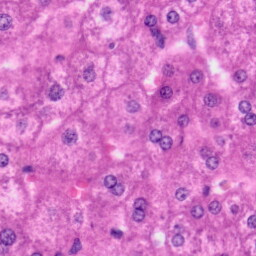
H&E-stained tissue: Liver